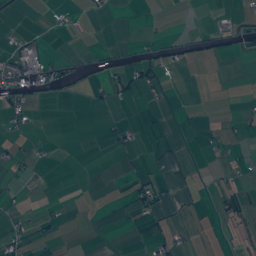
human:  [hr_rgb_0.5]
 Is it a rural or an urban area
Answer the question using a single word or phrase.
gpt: rural

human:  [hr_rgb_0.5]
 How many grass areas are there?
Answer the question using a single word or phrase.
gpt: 418

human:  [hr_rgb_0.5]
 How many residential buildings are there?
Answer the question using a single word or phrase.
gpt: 362

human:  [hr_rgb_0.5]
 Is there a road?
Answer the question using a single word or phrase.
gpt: yes

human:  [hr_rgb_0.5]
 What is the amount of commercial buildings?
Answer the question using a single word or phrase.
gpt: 11

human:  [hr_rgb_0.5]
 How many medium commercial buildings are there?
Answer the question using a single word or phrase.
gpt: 1

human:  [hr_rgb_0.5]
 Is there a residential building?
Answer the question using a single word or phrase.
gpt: yes

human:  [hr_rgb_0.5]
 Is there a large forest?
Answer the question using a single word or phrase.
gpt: yes

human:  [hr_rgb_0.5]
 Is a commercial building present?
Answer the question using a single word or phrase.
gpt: yes

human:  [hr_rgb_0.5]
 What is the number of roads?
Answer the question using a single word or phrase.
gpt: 79

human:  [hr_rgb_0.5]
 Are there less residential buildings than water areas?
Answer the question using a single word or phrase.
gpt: no

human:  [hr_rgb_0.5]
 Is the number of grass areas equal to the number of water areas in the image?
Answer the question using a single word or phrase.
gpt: no

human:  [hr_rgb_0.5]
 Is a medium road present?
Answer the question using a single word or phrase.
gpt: no

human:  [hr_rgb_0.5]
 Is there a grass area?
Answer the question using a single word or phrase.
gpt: yes

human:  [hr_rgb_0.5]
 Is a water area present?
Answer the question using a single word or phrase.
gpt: yes

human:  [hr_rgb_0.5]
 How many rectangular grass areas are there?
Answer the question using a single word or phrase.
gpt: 15

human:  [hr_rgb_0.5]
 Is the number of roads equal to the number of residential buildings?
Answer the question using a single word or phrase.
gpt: no

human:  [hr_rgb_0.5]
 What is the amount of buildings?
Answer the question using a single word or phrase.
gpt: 377

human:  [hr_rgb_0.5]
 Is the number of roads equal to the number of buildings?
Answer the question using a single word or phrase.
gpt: no

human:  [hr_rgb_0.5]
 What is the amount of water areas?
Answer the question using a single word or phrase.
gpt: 15

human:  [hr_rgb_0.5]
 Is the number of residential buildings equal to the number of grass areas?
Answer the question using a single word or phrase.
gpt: no

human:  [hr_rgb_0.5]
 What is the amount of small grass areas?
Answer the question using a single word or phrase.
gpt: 25

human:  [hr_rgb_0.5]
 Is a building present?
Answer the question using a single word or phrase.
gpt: yes

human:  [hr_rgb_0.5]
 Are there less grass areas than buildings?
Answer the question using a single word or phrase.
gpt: no

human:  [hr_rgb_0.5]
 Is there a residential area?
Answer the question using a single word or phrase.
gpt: yes

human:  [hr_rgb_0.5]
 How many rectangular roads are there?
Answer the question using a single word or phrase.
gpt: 0

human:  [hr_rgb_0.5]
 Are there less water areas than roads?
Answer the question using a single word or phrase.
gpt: yes

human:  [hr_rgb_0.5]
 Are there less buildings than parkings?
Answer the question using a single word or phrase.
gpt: no

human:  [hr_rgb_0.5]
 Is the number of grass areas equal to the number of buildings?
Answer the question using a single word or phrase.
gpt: no

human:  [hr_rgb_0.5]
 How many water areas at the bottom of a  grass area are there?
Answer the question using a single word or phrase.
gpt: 13

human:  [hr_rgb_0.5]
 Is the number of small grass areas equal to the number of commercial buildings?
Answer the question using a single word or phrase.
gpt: no

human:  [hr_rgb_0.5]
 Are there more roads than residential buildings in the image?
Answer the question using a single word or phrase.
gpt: no

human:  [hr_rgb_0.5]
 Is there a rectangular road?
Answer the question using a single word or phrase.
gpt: no

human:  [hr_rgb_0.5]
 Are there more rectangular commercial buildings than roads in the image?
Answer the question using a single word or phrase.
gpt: no

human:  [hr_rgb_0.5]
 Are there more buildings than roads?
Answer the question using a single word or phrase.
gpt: yes

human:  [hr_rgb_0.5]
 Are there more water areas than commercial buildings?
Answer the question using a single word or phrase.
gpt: yes

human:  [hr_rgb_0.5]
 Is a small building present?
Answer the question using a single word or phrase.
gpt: yes

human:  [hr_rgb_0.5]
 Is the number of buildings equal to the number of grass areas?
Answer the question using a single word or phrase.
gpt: no

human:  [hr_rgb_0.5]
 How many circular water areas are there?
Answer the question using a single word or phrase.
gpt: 0

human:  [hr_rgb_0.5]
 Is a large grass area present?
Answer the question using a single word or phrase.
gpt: yes

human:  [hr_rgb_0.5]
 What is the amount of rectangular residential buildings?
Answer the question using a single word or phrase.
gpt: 212

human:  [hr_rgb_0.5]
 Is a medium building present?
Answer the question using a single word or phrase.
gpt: yes

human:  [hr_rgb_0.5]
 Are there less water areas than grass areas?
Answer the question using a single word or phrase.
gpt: yes

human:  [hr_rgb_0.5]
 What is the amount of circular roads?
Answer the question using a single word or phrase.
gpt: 0

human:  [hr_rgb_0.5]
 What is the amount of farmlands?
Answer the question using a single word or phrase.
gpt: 10

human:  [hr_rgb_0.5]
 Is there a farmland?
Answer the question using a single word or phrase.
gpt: yes

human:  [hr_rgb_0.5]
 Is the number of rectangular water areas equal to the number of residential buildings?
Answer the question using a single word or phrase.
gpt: no

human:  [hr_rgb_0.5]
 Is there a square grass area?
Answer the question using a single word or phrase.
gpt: no

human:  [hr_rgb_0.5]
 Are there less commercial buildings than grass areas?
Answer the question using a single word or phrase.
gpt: yes

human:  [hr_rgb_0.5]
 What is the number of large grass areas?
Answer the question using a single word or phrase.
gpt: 356

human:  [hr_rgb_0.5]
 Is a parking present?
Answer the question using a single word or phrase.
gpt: yes

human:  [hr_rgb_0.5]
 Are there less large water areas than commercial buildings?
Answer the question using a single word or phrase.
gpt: no

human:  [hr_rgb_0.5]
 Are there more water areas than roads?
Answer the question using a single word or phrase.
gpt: no

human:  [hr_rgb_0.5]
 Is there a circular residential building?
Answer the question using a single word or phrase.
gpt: yes

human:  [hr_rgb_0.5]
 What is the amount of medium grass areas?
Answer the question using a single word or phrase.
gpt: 37

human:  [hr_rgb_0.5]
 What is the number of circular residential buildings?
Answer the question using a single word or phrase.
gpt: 3

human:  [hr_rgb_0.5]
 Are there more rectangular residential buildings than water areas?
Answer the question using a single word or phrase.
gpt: yes

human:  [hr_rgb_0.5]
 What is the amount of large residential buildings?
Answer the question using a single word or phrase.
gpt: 1

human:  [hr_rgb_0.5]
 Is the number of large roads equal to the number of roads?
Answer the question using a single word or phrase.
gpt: no

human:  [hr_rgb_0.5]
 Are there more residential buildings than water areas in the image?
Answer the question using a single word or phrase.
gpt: yes

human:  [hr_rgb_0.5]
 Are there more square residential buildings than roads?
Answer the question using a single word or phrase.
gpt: no

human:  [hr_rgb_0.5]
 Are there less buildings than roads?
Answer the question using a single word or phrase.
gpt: no

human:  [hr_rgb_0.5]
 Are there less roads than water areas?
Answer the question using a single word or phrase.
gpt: no

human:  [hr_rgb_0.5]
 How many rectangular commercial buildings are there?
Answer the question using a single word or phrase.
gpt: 5